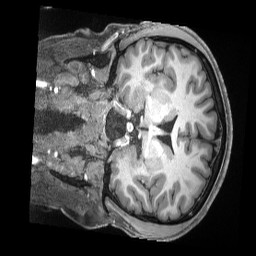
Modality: T1w
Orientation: coronal
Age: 19
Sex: male
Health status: ill
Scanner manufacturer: siemens
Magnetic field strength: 3 T
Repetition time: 2.5 s
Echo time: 0.00181 s